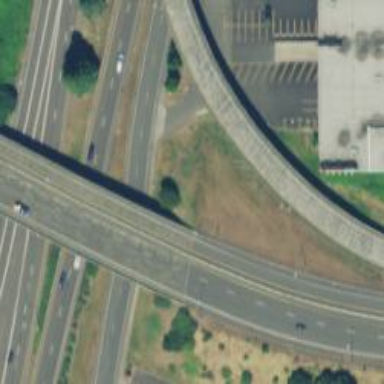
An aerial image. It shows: Trunk link highway bridge.